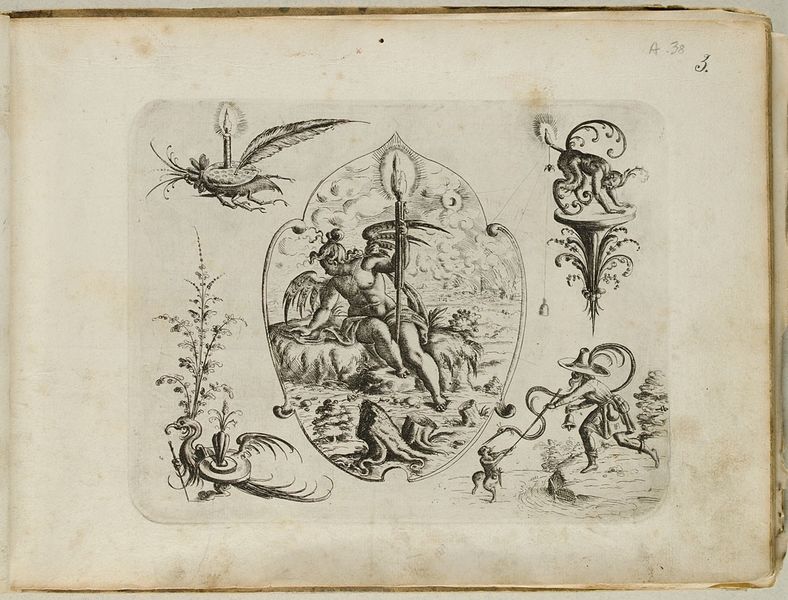
Titel: Das Element Feuer, Blatt aus dem 'Neuw Grotteßken Buch'
Künstler: Christoph Jamnitzer
Standort: Hamburg
Institution: Museum für Kunst und Gewerbe Hamburg
Schlagwörter: feuer, tier, tiere, ornament, mensch, tod, papier, grafik, graphik, ornamente, verzierung, kerze, fotografie, photographie, druckgraphik, druckgrafik, radierung, gestalten, fabelwesen, fackel, ungeheuer, symbole, monster, groteske, todes, personifikationen, fabeltier, fabeltiere, tierornament, gerippt, zwitterwesen, todesengel, monstrum, knorpelwerk, reproduktionen, druckerzeugnisse, pflanzenornamente, ornamentstich, vorlageblätter